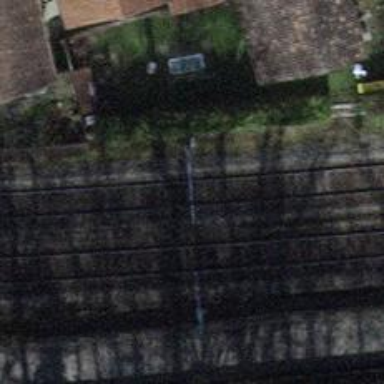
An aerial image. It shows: Railway milestone.